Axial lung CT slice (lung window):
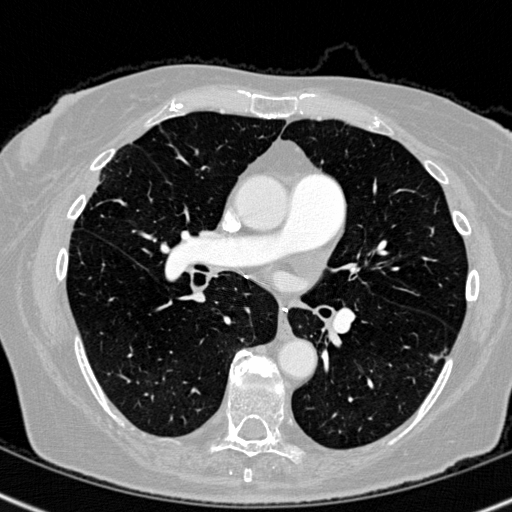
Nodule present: no